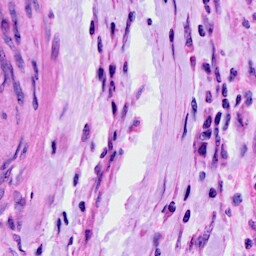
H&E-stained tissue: Cervix